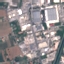
Label: Industrial